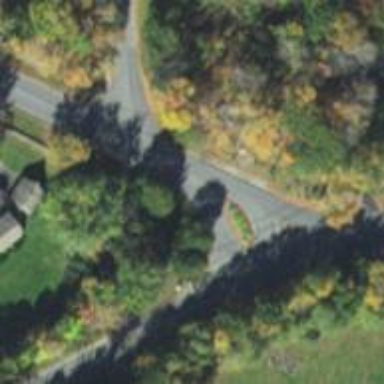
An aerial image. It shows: Stop road.